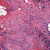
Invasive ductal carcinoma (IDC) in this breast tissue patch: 0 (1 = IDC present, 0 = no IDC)